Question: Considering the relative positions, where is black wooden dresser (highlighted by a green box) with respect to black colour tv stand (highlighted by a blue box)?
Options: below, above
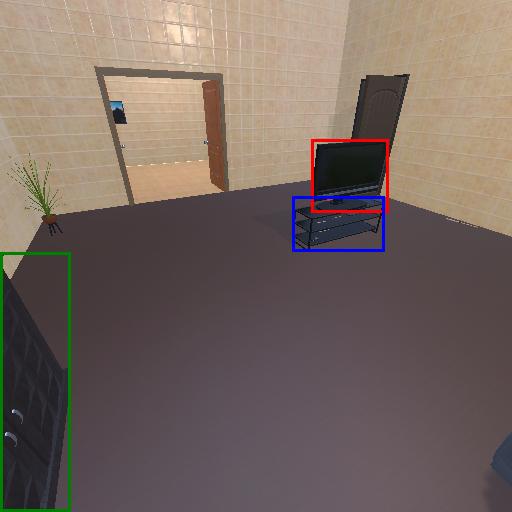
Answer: below